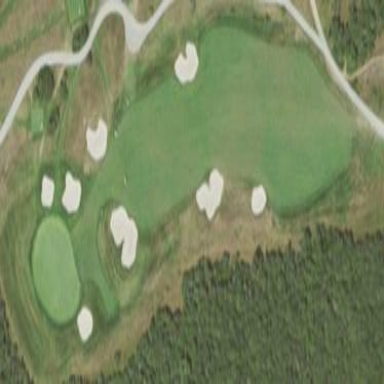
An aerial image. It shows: Rough area in golf course.